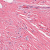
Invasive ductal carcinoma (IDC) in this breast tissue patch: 0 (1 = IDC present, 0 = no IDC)